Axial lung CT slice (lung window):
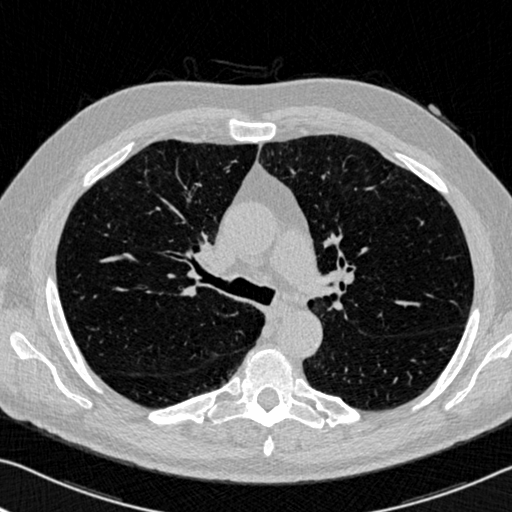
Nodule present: no